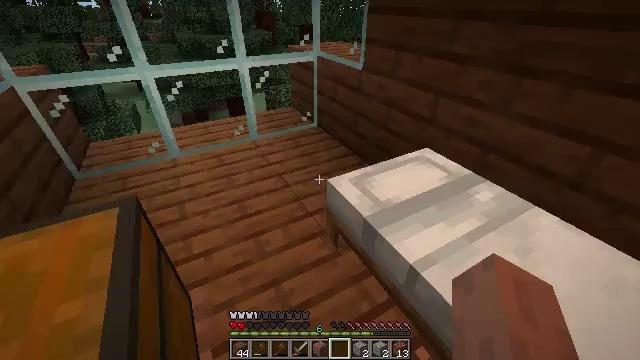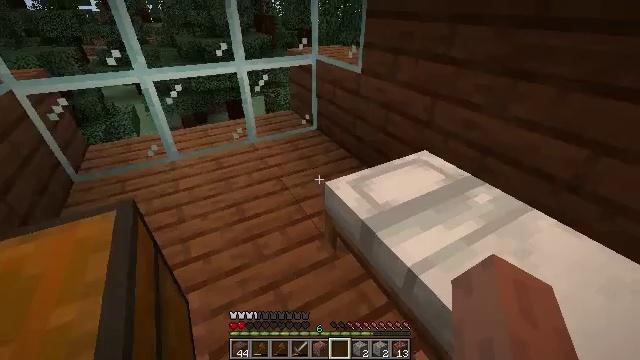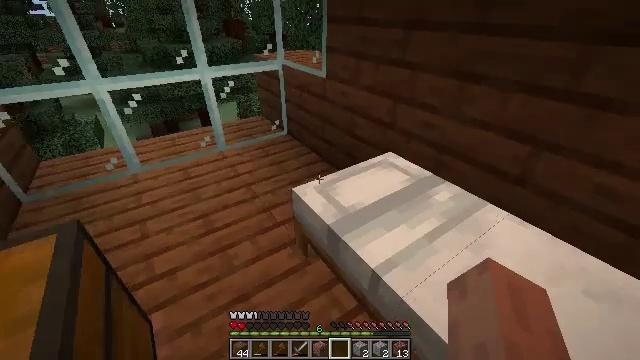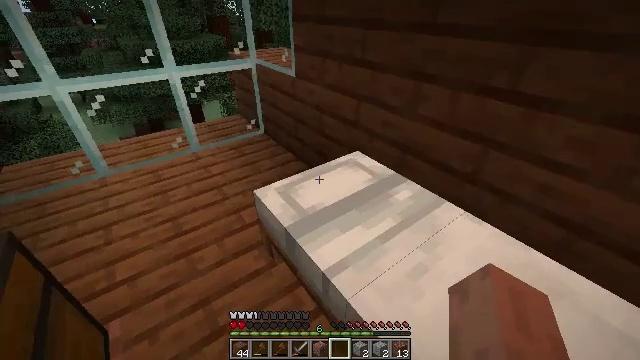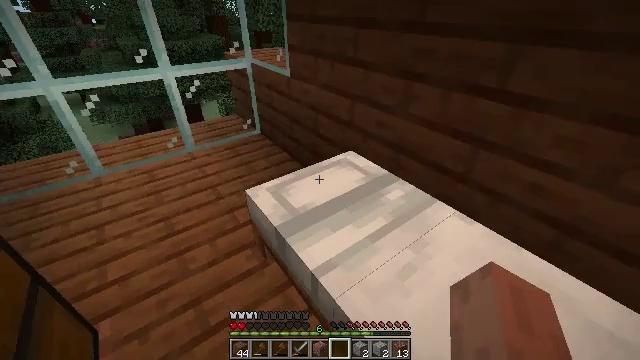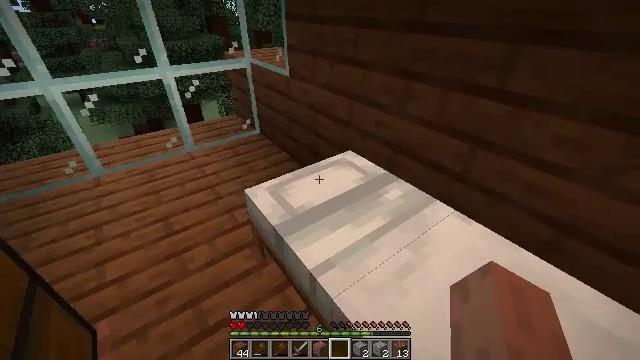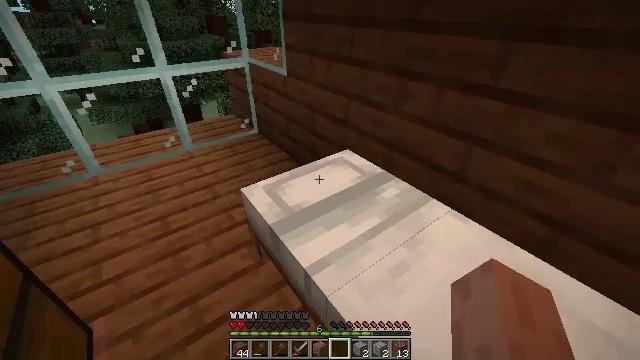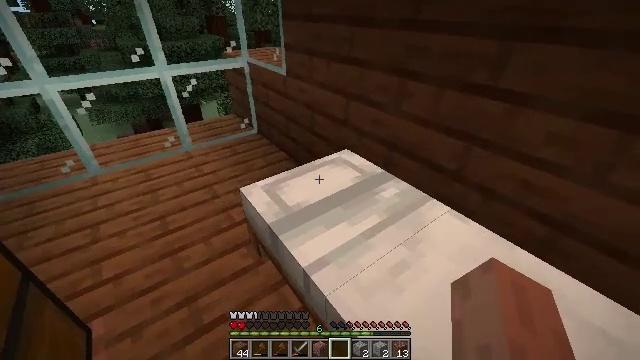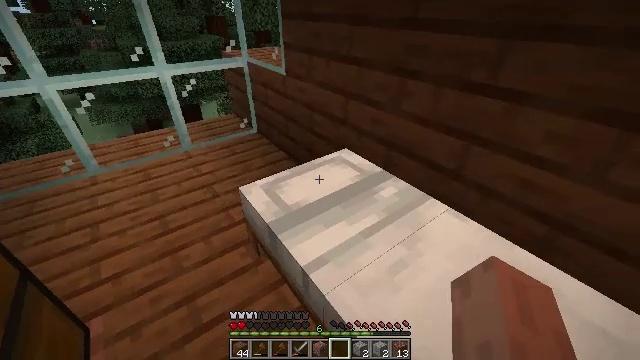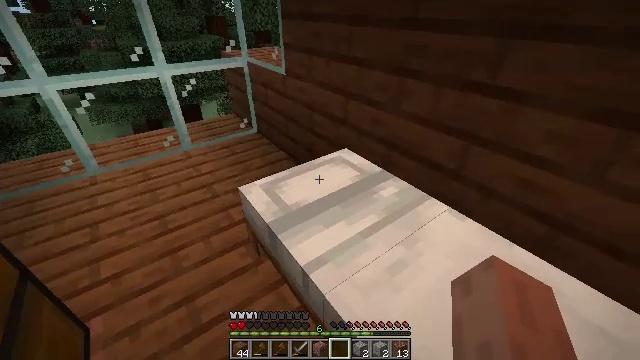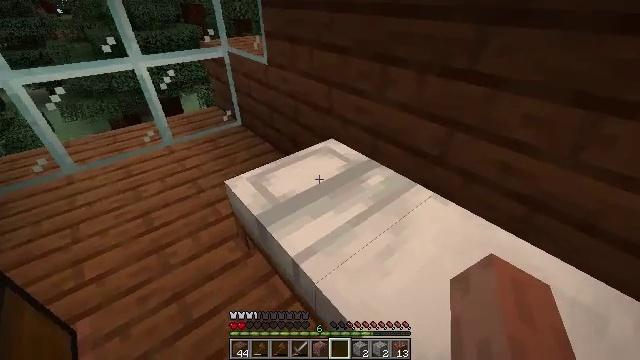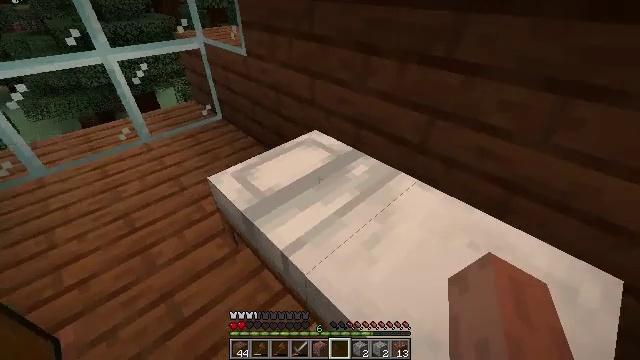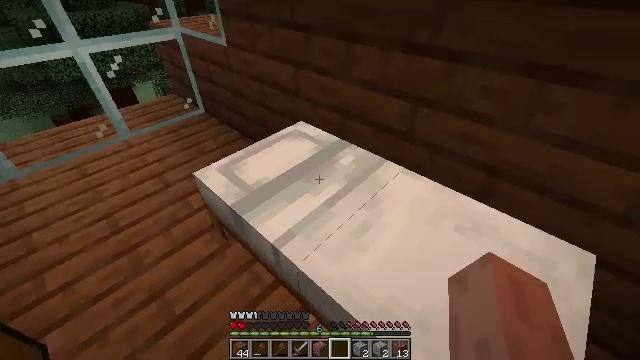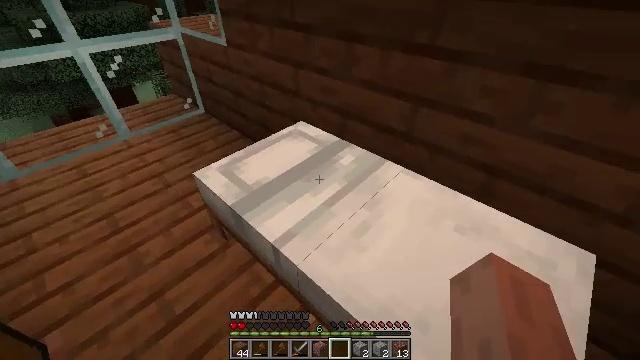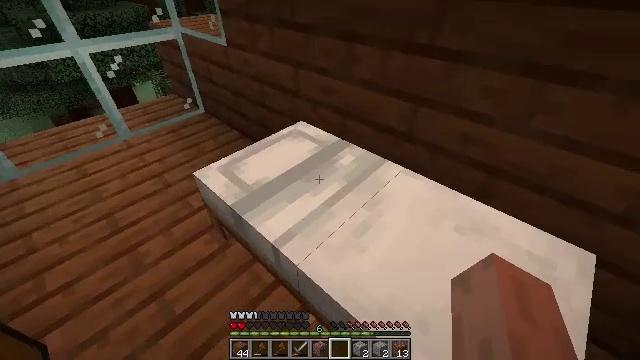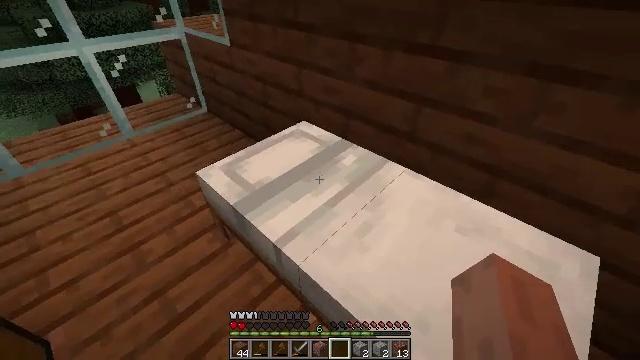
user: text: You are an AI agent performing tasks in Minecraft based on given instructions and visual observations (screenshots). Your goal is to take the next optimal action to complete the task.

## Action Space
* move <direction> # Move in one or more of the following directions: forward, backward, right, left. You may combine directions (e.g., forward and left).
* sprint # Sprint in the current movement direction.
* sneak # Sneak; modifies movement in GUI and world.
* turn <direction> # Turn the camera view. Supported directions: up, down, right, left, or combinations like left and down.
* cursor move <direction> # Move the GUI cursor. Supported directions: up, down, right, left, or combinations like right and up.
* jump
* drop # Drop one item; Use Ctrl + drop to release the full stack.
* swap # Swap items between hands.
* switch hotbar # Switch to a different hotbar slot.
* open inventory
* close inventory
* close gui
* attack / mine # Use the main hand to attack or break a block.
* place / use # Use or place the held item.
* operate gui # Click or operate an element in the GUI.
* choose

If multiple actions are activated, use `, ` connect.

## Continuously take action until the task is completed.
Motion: motion action
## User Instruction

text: Harvest spruce planks for building.
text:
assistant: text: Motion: move right
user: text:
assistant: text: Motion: move right, turn right
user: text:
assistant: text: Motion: turn right
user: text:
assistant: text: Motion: no_op
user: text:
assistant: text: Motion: no_op
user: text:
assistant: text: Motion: no_op
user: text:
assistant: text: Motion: no_op
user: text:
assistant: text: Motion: no_op
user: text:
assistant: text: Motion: no_op
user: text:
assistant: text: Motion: turn right and down
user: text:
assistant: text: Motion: turn right and down
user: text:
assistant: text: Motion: turn right and down
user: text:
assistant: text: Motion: no_op
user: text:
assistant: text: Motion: no_op
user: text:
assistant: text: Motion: no_op
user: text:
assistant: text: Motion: move back, turn left and up
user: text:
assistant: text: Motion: move back, turn left and up
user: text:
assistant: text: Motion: move back and move right, turn left and up
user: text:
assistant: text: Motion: move back and move right
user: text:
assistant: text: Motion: move back and move right
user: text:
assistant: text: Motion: move back and move right
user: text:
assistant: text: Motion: move back
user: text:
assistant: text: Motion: move back
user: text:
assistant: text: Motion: move back
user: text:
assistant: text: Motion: no_op
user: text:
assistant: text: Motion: no_op
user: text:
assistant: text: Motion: no_op
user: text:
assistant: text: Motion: no_op
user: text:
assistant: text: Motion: no_op
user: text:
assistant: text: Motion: no_op